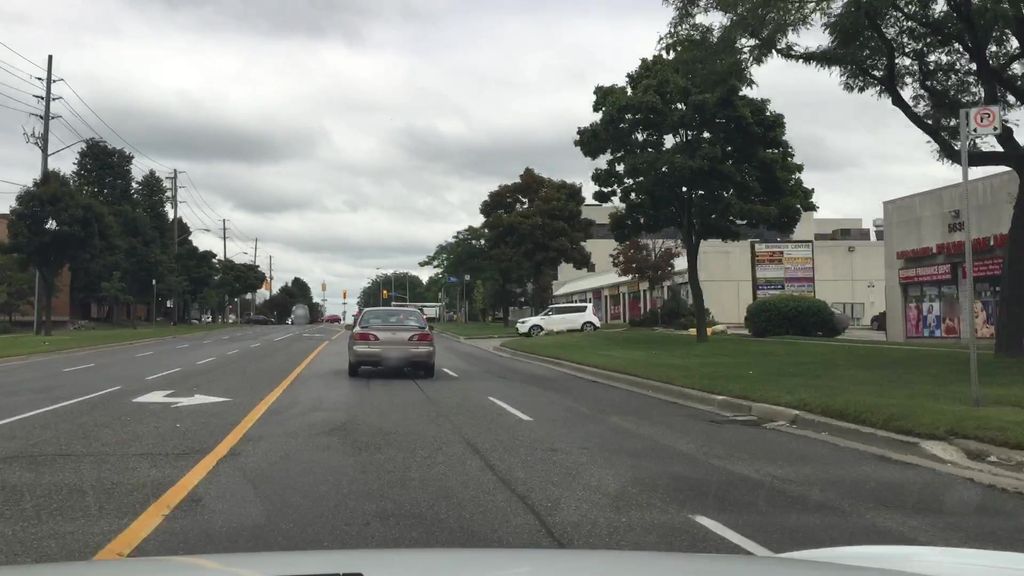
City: toronto